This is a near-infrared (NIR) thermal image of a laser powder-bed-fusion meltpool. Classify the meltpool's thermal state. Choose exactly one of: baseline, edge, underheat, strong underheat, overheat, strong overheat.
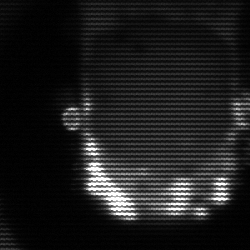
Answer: baseline